Question: I have followed a post here:
<URL>
But when I try to add custom tags they dont save when pushing enter or clicking save.

Is it a bug or am I missing the point? Note that I cant even save the built in tags.
thanks
Russ
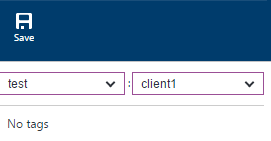
Answer: You have correct impression about the use of tags. Depending on what type of resource you are trying to tag, there might be some transient errors or glitches in the UI.
As I could successfully tag a Resource Group and a Web App, can you delete your browsers cache and reaload the portal to check if this would solve the issue. Before all, this portal is still in Preview and some glitches from time to time are expected.